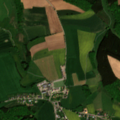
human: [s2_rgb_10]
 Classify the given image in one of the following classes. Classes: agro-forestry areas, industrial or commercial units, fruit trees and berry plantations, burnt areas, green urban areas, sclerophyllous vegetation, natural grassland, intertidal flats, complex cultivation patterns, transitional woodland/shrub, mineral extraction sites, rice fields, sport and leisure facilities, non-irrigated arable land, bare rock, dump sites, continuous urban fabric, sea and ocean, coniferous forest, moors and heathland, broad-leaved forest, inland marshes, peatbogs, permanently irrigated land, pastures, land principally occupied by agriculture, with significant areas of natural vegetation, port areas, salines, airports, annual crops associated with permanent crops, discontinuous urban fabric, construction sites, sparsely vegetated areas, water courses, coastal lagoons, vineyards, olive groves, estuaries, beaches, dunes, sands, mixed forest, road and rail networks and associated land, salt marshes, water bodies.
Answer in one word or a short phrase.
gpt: discontinuous urban fabric, non-irrigated arable land, complex cultivation patterns, broad-leaved forest, mixed forest